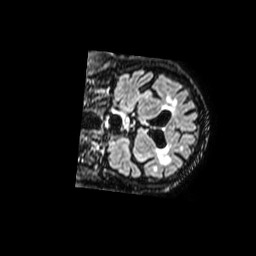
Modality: FLAIR
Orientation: coronal
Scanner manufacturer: philips
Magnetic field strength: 1.5 T
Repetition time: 8 s
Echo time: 0.2876 s